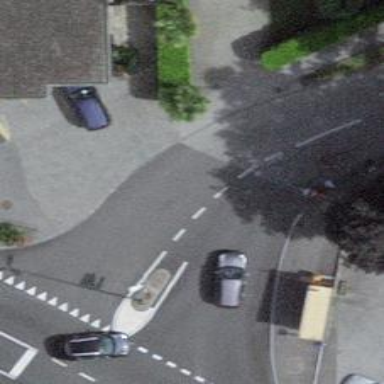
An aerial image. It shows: Bus stop along the road.